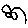
Label: flower